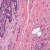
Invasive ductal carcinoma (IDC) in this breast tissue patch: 1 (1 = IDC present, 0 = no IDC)